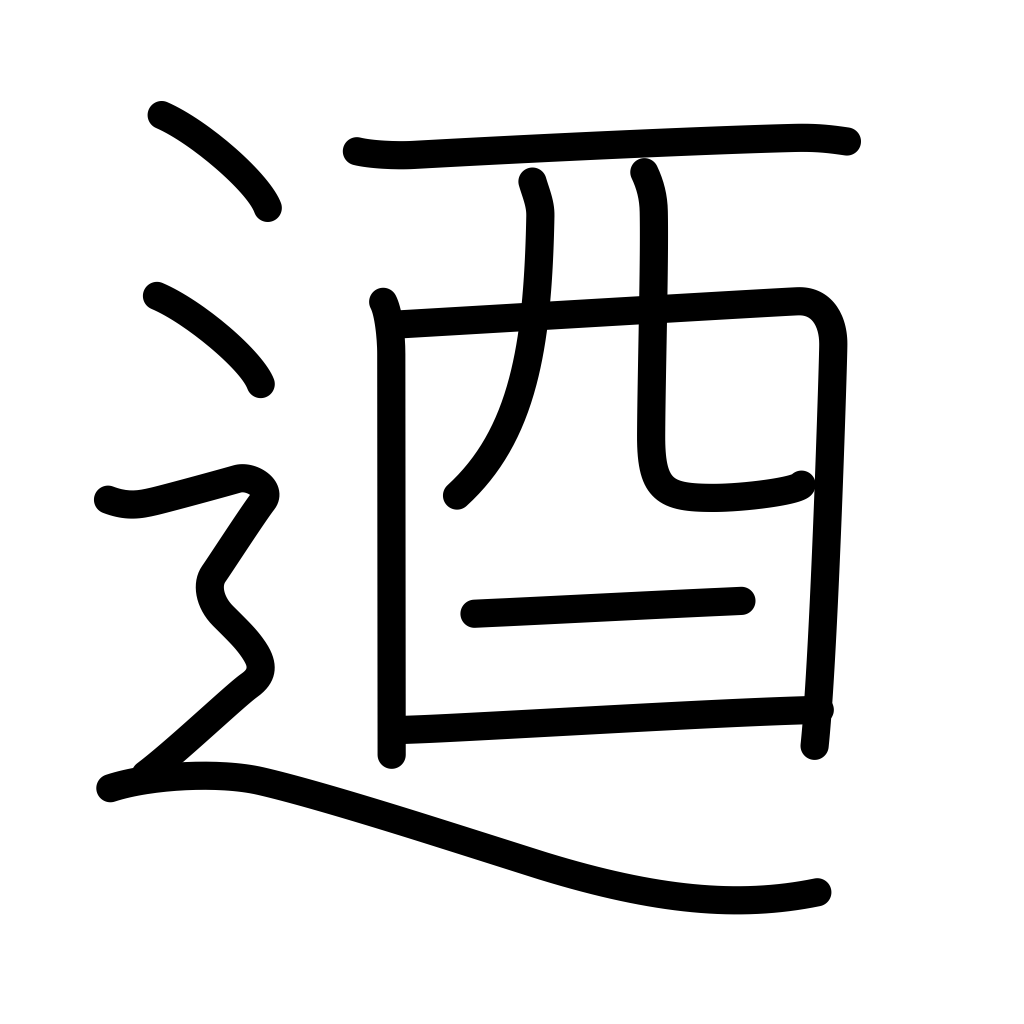
Meaning: strong, unyielding, forceful